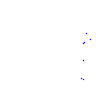
Particle: proton